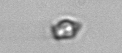
Label: Heterocapsa_rotundata